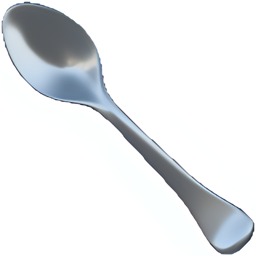
Name: spoon
Emoji: 🥄
Group: Food & Drink
Sub-group: dishware